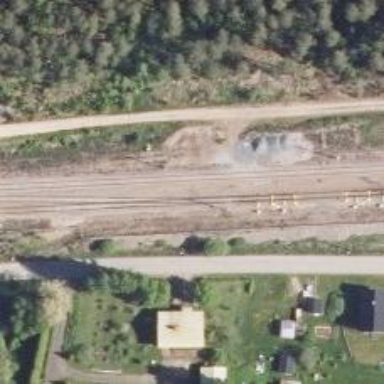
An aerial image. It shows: Railroad crossover.